Field crop: tomato
Growth stage: 1
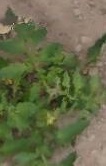
Species: tomato